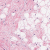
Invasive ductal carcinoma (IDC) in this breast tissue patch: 0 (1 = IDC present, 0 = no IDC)